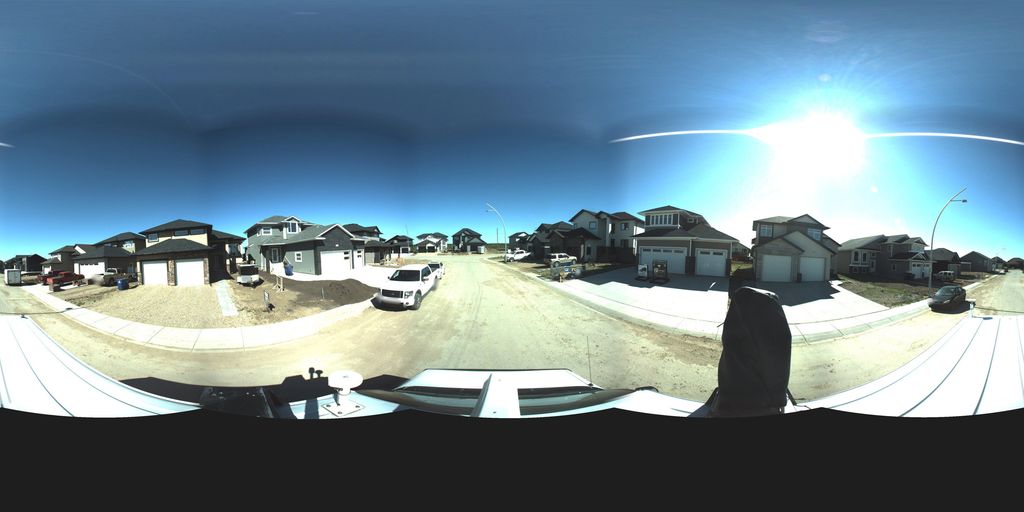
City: saskatoon